Field crop: maize
Growth stage: 1
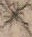
Species: salsola